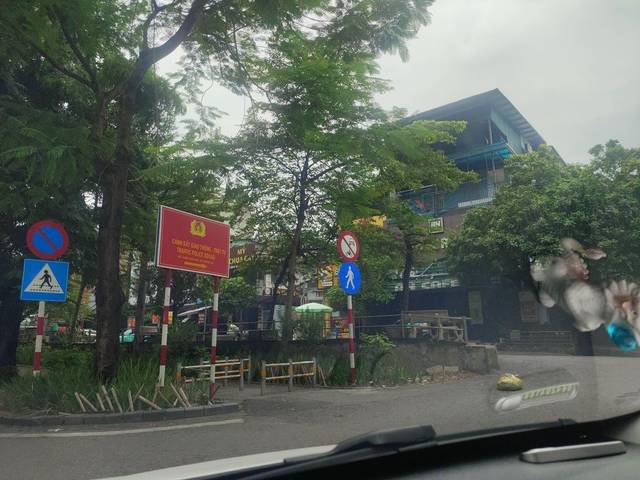
Region: Vietnam
Coordinates: 21.016, 105.817